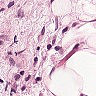
Metastatic tissue present: yes